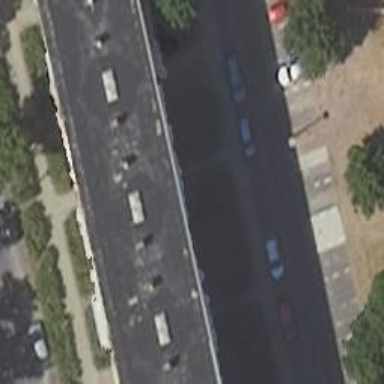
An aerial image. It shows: Image showing building with apartments.